Question: i need to fetch json data from cloudify rest url (remotehost) 'http://hostname:8100/service/applications/'.
This URL returns the following JSON response:
'''
{
"response": {
"petclinic": ""
},
"status": "success"
}
'''
I've tried to get the response with the code below:
'''
$.getJSON("http://hostname:8100/service/applications?jsoncallback=?", function (result) {
$.each(result, function (i, field) {
$("div").append(field + " ");
});
});
'''
I checked request from net panel in firebug, which is showing a 200 OK status, but I can't get the JSON data. The error bellow appears in the console:

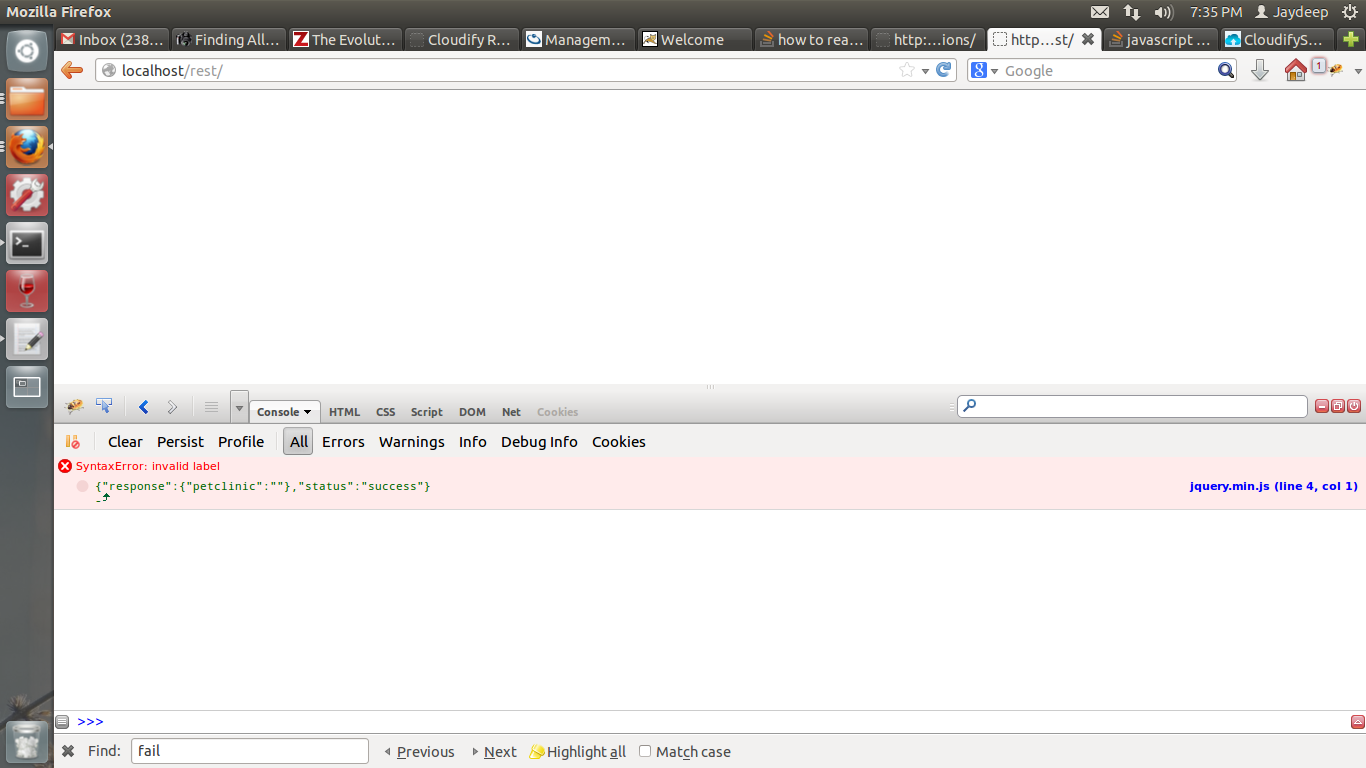
Answer: ## Same Origin
Assuming the call is made from the (e.g. you're deploying a <URL>, you should be able to succeed performing REST calls, provided that you remove the '?jsoncallback=?' from the request URL.
This suffix to the URL serves to request a wrapper function on the response, and is used with JSONP (JavaScript-Object-Notation Padding) type requests. In order to use JSONP the server must support it - which currently the Cloudify REST API does not - thus such requests will fail, from any origin.
## Cross Origin
If you're trying to run this from a than that of the REST server, it won't work regardless. The REST API does not allow for Cross Origin Resource Sharing either. It is meant for use by servers, so create a service that makes the calls to the REST API and serve your client with that. You can than put your jQuery XHR calls on that client, calling your own service.
## Further reading
- <URL>